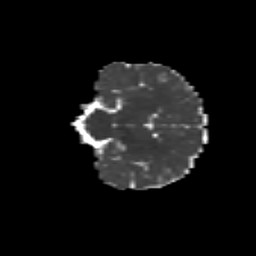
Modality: MD
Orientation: coronal
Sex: female
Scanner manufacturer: siemens
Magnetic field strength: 3 T
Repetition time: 5 s
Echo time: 0.071 s